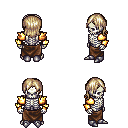
a pixel art fantasy rpg character, male body template, skeleton, gold arm armor, robe skirt, white blonde long bangs hairstyle, metal boots, four views (front, back, left, right), 2x2 character sprite sheet, small pixel art, hard edges, no anti-aliasing